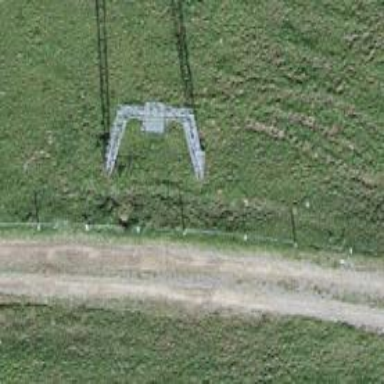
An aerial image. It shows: Pylon used for aerialway.